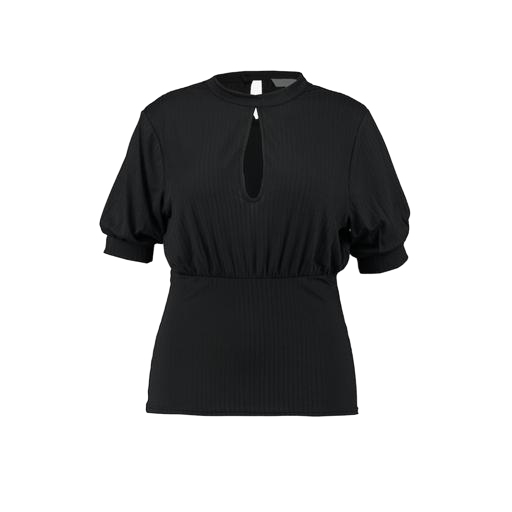
short-sleeve top only macy, black ribbed keyhole top, black three-quarter-sleeve top only macy, white background